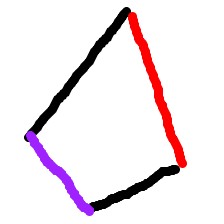
Shape: kite